Question: I have a function that generates a category menu.
What i'm trying to do is to group two category in one ul.
The problem is almos fixed but i'm getting an empty ul ( see the pic).
How can I fix this ?

'''
function categorie($tab){
global $mysql;
$return = "";
$categorie = $mysql->select(sprintf("SELECT * FROM categorii WHERE tab = '%d'", $tab));
if($mysql->countRows() > 0){
$i = 0;
$return .= "<ul class="group">
";
foreach ($categorie as $cat) {
if($i % 2 == 0){
$return .= "</ul><ul class="group">";
}
$return .= " <li>
";
$return .= " <ul>
";
$return .= " <li class="head-list">".$cat['categorie']."</li>
";
$return .= $this->subcategorie($cat['categorie']);
$return .= " </ul>
";
$return .= " </li>
";
$i++;
}
$return .= "</ul>";
}
return $return;
}
'''
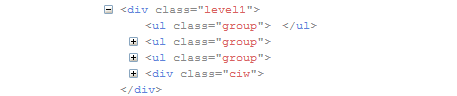
Answer: Try this:
'''
function categorie($tab){
global $mysql;
$return = "";
$categorie = $mysql->select(sprintf("SELECT * FROM categorii WHERE tab = '%d'", $tab));
if($mysql->countRows() > 0){
$i = 0;
$return .= "<ul class="group">
";
foreach ($categorie as $cat) {
if($i % 2 == 0 && !empty($i)){
$return .= "</ul><ul class="group">";
}
$return .= " <li>
";
$return .= " <ul>
";
$return .= " <li class="head-list">".$cat['categorie']."</li>
";
$return .= $this->subcategorie($cat['categorie']);
$return .= " </ul>
";
$return .= " </li>
";
$i++;
}
$return .= "</ul>";
}
return $return;
}
'''